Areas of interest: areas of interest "China University of Mining and Technology (Beijing) Xueyuan Road Campus Football Field"
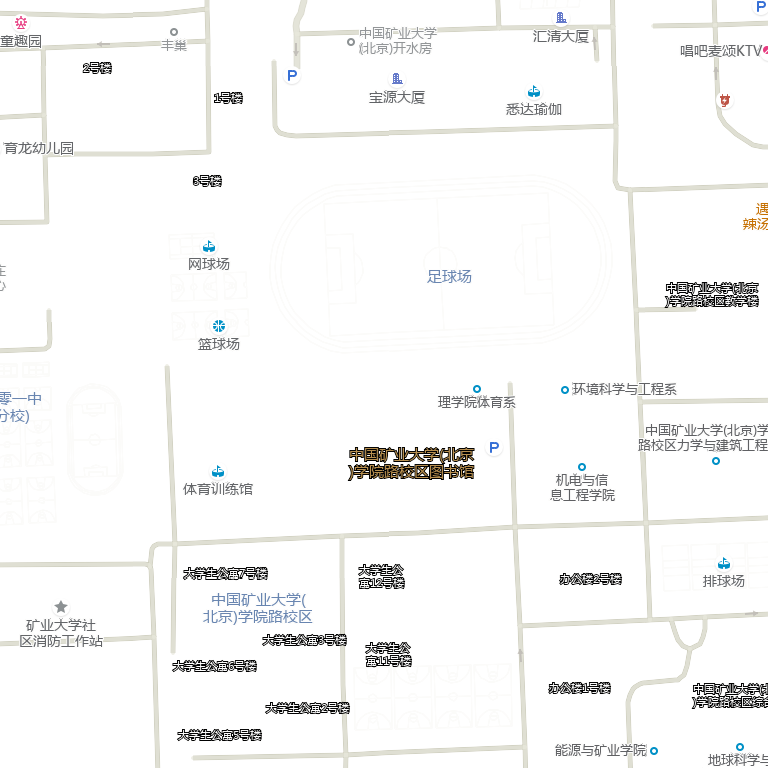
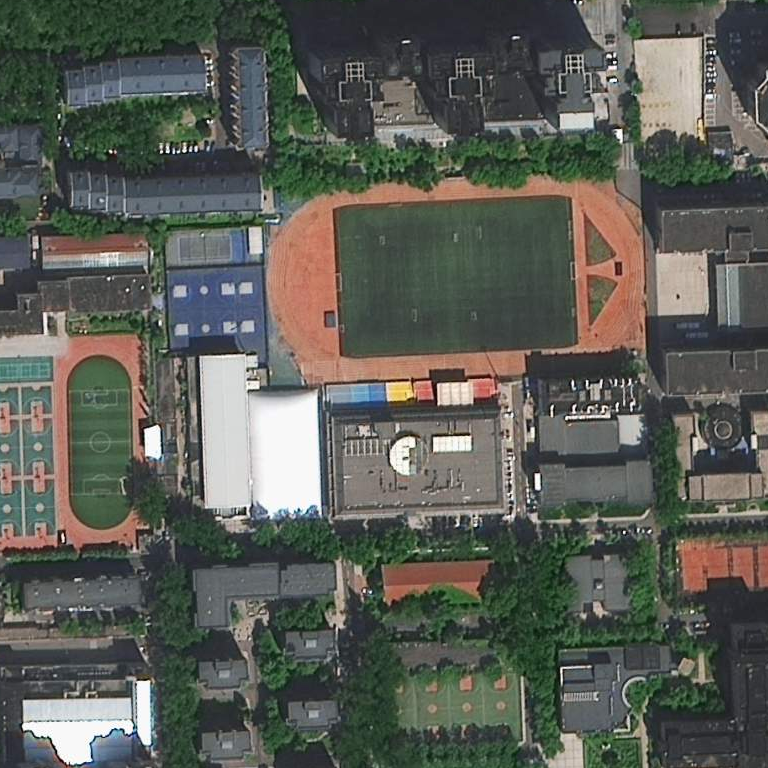